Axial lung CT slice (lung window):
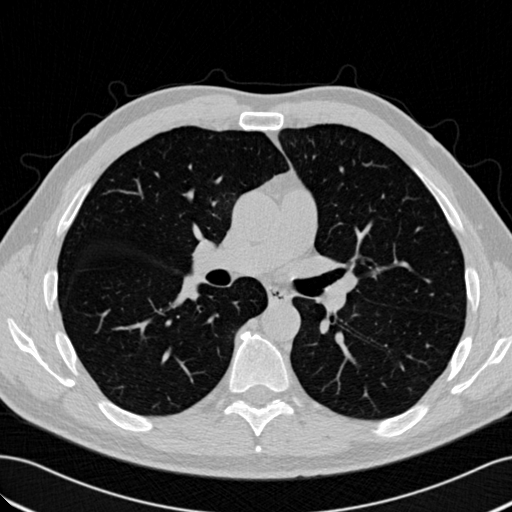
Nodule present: no